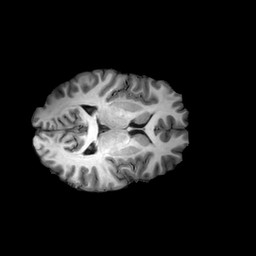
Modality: T1w
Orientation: axial
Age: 23
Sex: female
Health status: ill